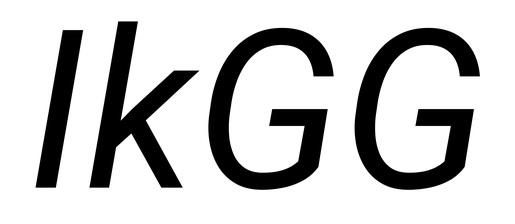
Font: Roboto-Italic_Italic